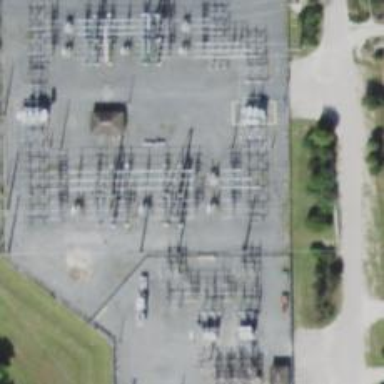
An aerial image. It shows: Switch used for power control.